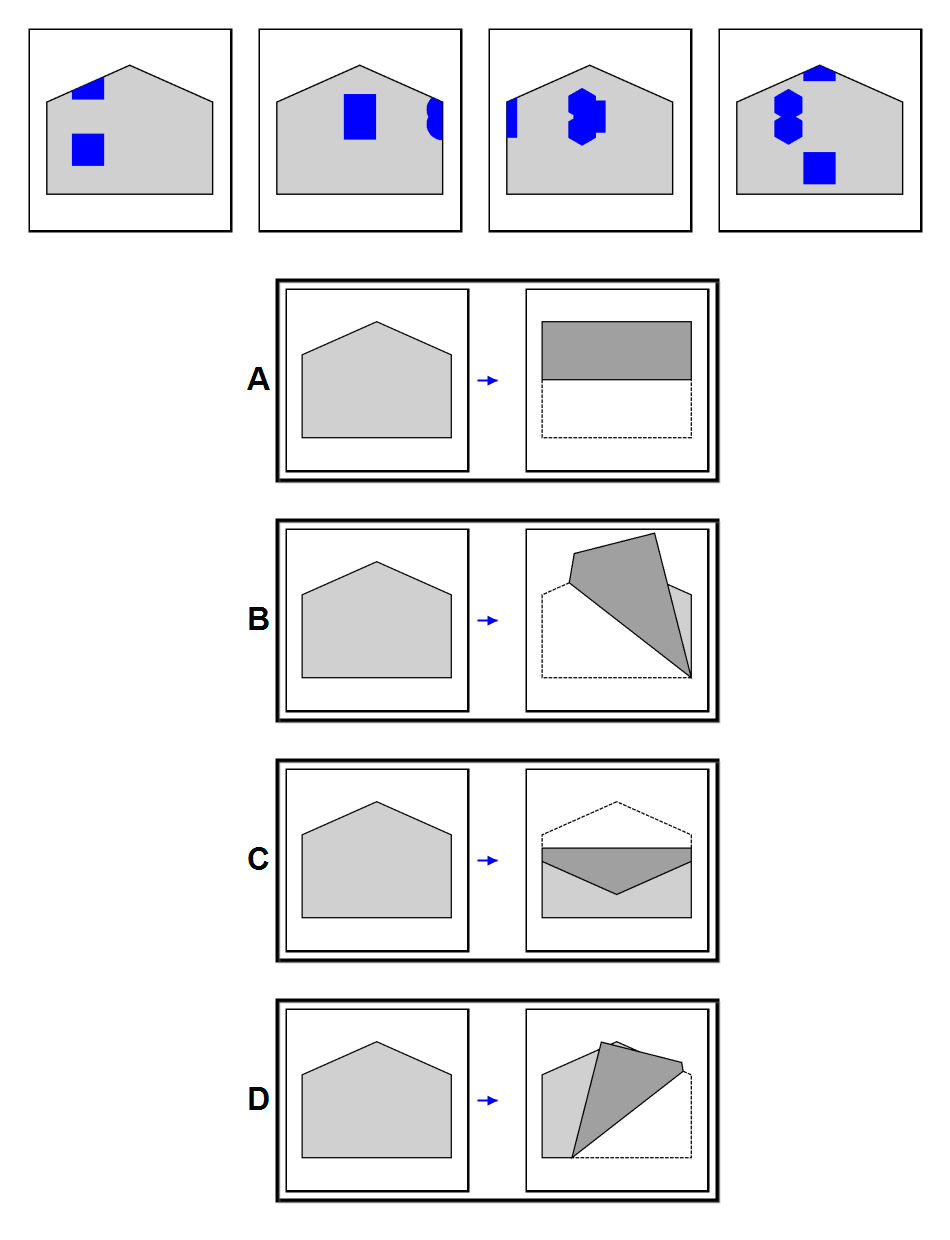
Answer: C